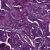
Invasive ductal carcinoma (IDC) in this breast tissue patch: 0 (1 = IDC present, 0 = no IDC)